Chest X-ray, PA view. Patient: 49 years old, sex F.
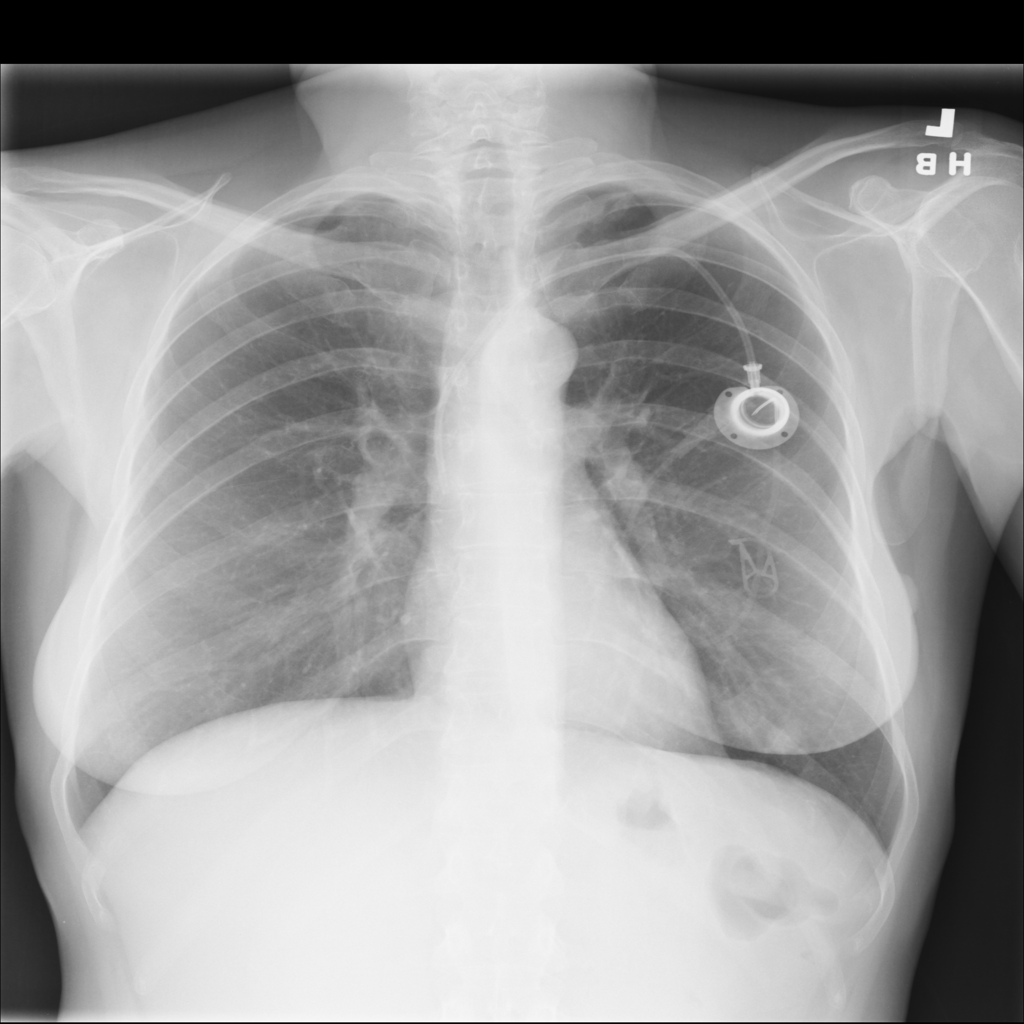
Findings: No Finding